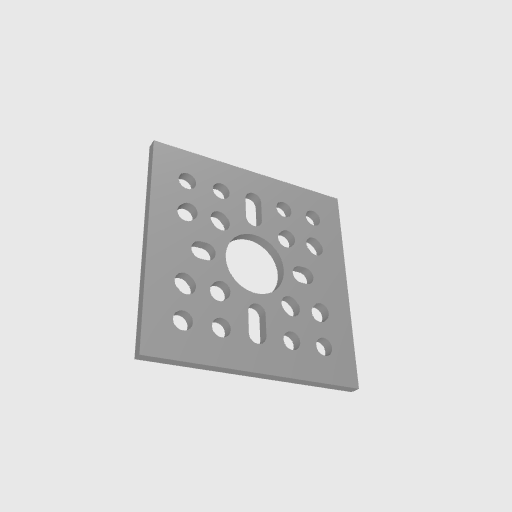
Part: PatternPlate1x1H